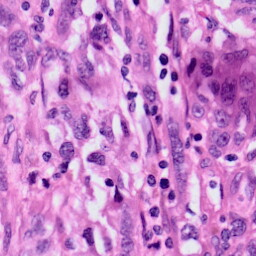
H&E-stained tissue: Skin